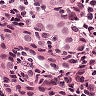
Metastatic tissue present: yes